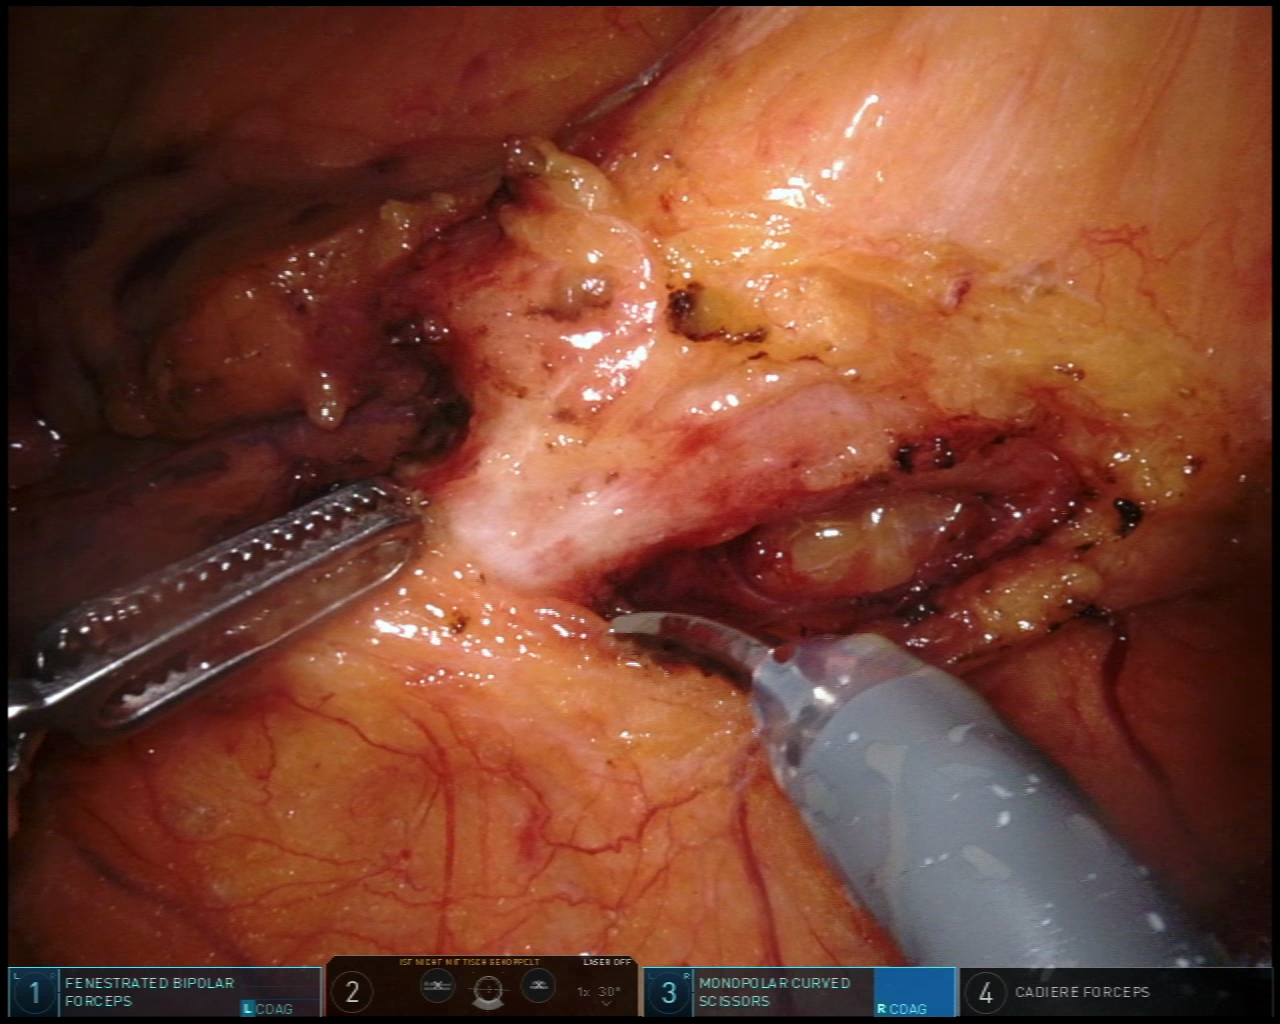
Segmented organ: inferior_mesenteric_artery
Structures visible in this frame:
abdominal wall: no
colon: no
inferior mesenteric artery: yes
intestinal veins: no
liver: no
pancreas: no
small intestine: no
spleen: no
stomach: no
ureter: no
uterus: no
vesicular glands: no